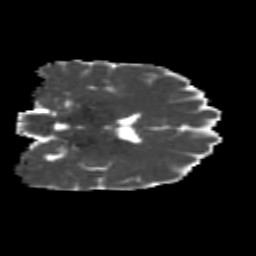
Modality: MD
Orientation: coronal
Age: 26
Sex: female
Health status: healthy
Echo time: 0.074 s